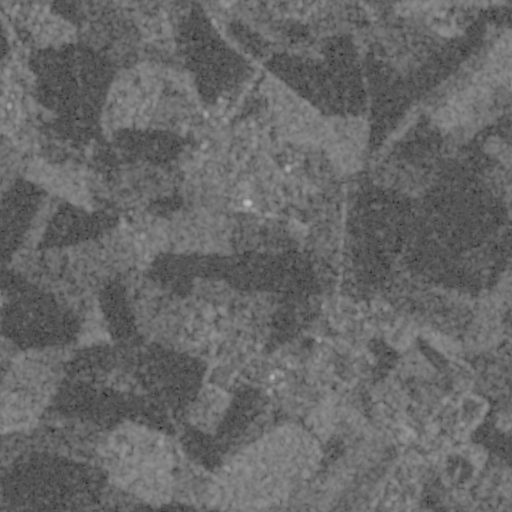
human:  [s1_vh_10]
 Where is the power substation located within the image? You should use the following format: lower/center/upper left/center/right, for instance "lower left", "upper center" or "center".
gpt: The power substation is located in the upper center of the image.
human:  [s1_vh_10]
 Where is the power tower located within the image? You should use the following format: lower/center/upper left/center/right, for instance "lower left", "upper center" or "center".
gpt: The power tower is located in the upper right of the image.
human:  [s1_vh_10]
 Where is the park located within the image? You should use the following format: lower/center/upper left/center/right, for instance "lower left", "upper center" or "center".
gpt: There is no park in the image.

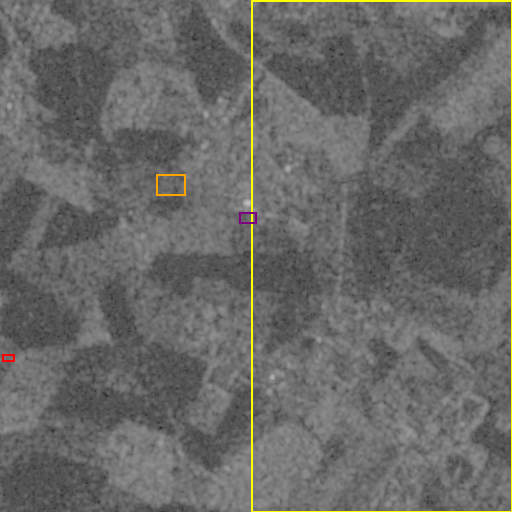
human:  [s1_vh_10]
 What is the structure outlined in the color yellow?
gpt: The structure outlined in yellow is a crop field.
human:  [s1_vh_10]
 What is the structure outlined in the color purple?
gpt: The structure outlined in purple is a park.
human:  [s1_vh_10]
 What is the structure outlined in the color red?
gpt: The structure outlined in red is a parking lot.
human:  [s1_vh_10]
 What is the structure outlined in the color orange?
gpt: The structure outlined in orange is a wastewater plant.
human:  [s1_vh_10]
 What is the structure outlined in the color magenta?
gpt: There is no magenta outline.